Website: lowes
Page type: cart
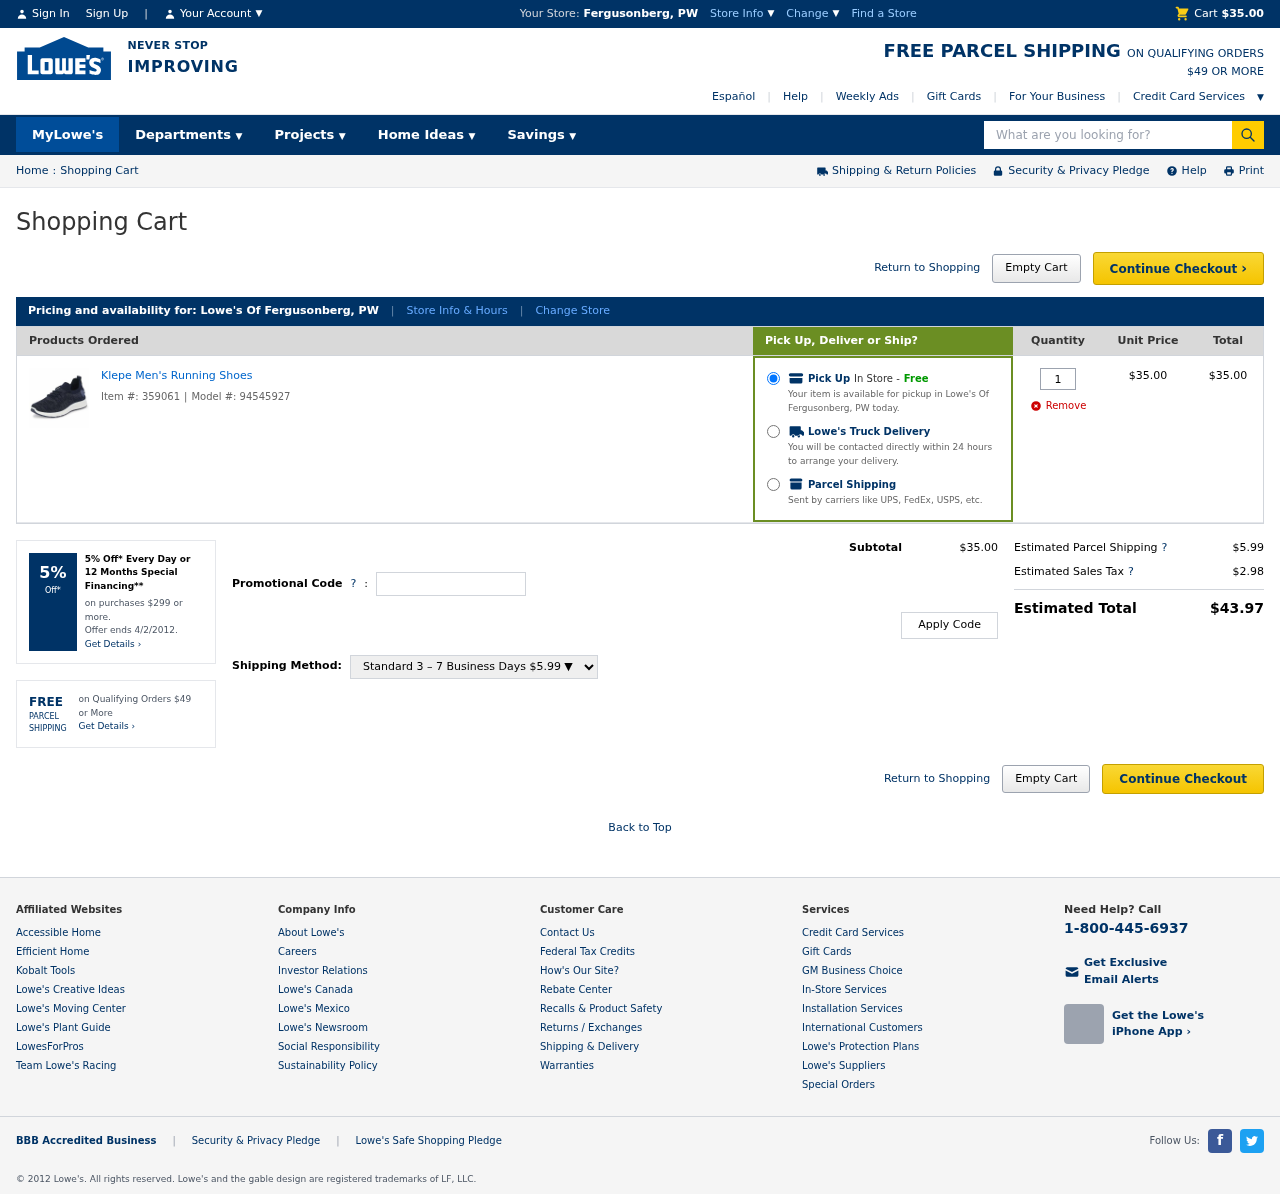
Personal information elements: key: PII_CITY_STATE
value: Fergusonberg, PW
Product elements: key: PRODUCT1_NAME
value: Klepe Men's Running Shoes
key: PRODUCT1_PRICE
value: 35
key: PRODUCT1_QUANTITY
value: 1
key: PRODUCT1_ITEM_NUMBER
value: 359061
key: PRODUCT1_MODEL_NUMBER
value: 94545927
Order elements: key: ORDER_SUBTOTAL
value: $35.00
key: ORDER_ITEM_TOTAL
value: $35.00
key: ORDER_SHIPPING
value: $5.99
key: ORDER_TAX
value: $2.98
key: ORDER_TOTAL
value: $43.97
Search elements: key: HEADER_SEARCH
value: What are you looking for?